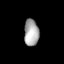
Tissue: lung
Cell type: Endothelial cells
Senescence score: 0.5906
Nuclear area (px): 382
Mean DAPI intensity: 170.571